Interaction volume radius: 10 \u00c5
Interaction volume height: 25 \u00c5
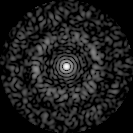
Disorder parameter: 0.8236